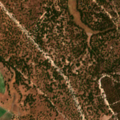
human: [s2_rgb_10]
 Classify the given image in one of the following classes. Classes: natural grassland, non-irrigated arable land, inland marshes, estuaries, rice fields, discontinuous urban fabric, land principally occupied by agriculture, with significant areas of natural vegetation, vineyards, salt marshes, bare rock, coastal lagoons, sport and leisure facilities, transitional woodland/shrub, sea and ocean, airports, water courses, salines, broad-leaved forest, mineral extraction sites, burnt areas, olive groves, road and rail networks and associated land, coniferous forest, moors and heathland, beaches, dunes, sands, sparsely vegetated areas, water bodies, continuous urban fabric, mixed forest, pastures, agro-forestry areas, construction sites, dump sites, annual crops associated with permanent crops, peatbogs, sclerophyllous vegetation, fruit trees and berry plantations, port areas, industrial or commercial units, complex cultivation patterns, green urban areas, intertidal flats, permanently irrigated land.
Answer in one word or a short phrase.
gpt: permanently irrigated land, coniferous forest, mixed forest